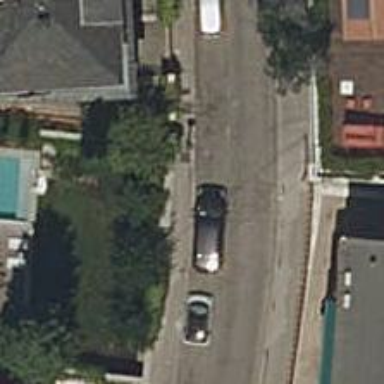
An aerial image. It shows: Residential road with sidewalks on both sides.